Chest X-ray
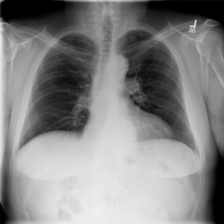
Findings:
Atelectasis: negative
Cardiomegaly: negative
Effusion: negative
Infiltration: negative
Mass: negative
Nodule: negative
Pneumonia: negative
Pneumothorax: negative
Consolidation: negative
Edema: negative
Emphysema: negative
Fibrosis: negative
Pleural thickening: negative
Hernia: negative